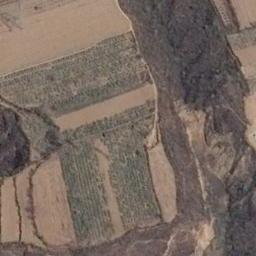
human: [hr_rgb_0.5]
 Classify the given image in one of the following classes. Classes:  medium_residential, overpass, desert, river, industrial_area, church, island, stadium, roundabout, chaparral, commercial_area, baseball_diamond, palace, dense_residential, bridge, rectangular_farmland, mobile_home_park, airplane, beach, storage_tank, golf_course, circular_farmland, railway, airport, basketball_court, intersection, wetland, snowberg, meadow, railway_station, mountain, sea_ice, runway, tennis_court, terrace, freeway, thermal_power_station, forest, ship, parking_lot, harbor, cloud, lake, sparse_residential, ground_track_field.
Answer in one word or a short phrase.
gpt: terrace